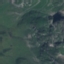
Land use / land cover: HerbaceousVegetation